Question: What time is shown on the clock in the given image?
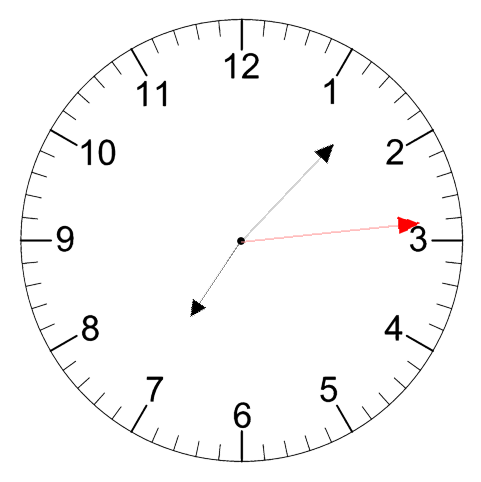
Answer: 07:07:14